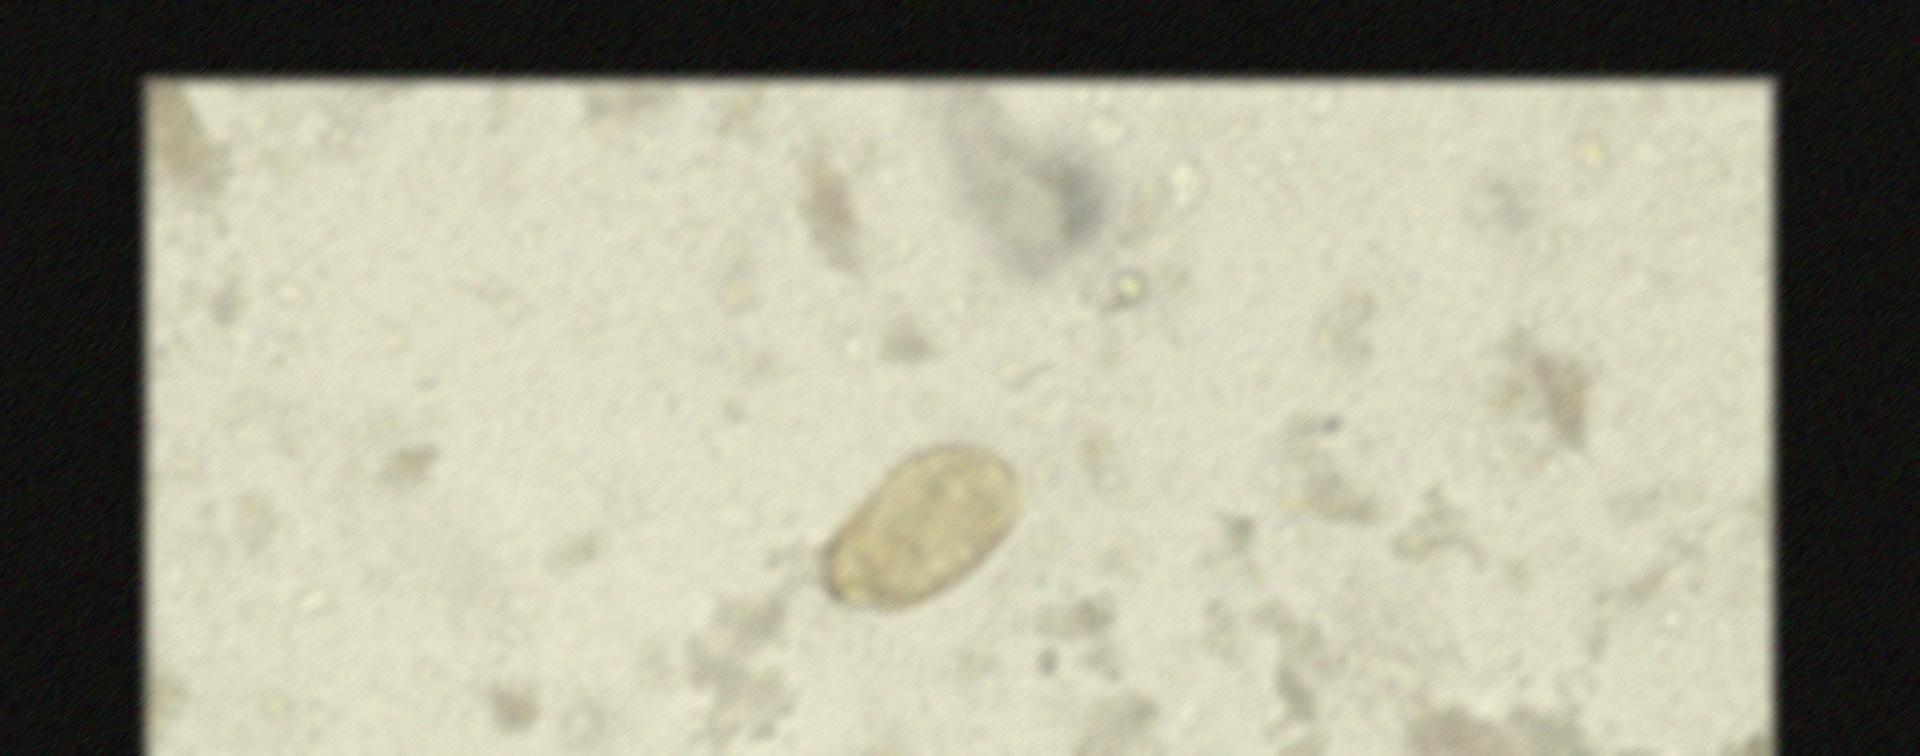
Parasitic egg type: Paragonimus spp